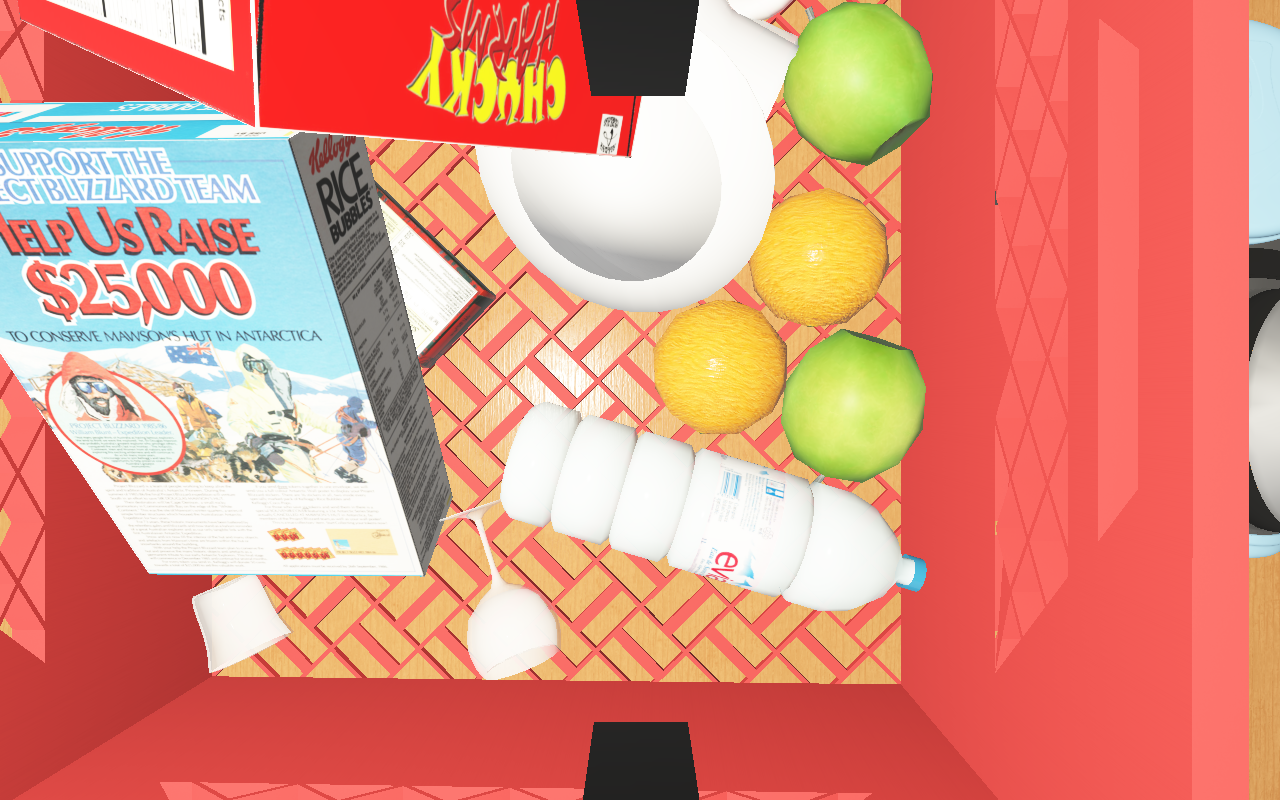
Objects in the scene:
carafe
water bottle
apple
apple
orange
orange
plate
wineglass
cereal box
biscuit box